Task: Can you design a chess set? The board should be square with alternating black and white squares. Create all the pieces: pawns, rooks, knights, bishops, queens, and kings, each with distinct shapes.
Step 5302:
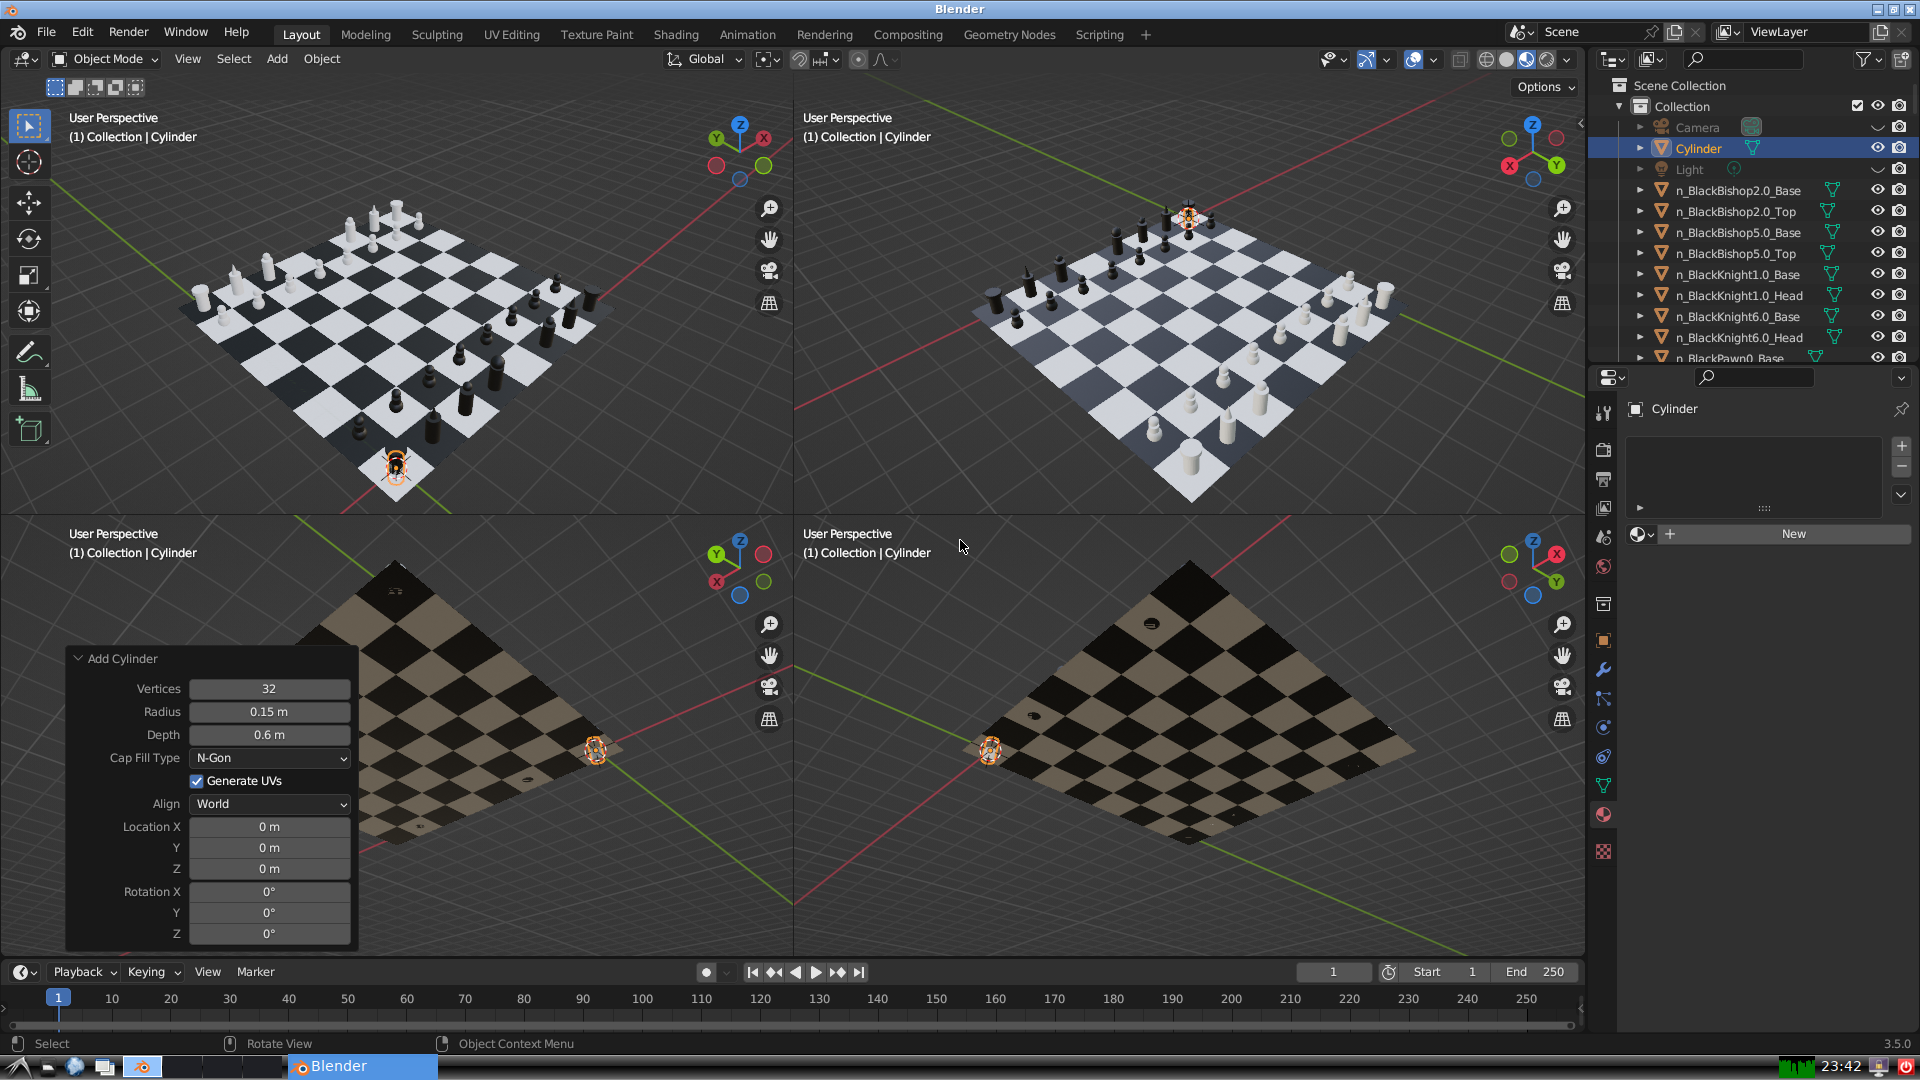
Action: {"mouse_move": [270, 731]}